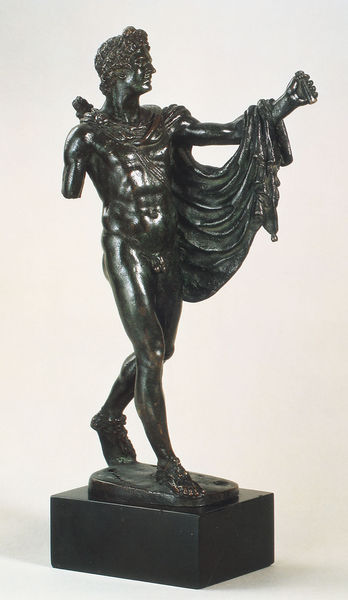
Titel: Apoll vom Belvedere
Institution: Budapest, Szépmüvészeti Múzeum
Schlagwörter: hand, kopf, mann, haar, marmor, nase, profil, schwarz, stirn, falten, hals, gehen, figur, gewand, mantel, pose, kinn, locken, schulter, skulptur, statue, nabel, sandalen, bronze, faltenwurf, junge, muskulös, penis, römer, kaputt, toga, gehend, schreiten, tunika, lockenkopf, römisch, würde, hoden, gelockt, pinte, pimmel, jungling